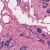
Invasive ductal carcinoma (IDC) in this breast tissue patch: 0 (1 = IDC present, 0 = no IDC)